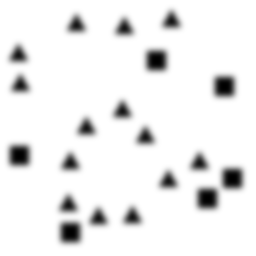
Squares: 6
Triangles: 14
Stars: 0
Total shapes: 20